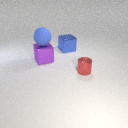
large purple metal cube to the left of small red metal cylinder